【题型】填空题　【知识点】解析几何　【难度】easy
在平面直角坐标系$xOy$中, “直线$y=x+b$, $b\in\mathbf{R}$与曲线$x=\sqrt{1-y^2}$相切”的充要条件是 \underline{\ \ \ \ \ \ \ \ \ \ \ }.}

\vspace{1em}
【解答】
\textbf{【答案】} $b=-\sqrt{2}$

\vspace{1em}

\textbf{【分析】} 由题意, 作图, 根据直线与圆的位置关系, 可得答案.

\vspace{1em}

\textbf{【详解】} 由曲线$x=\sqrt{1-y^2}$, 可得$x^2+y^2=1(x\ge0)$,

表示以原点为圆心, 半径为$r=1$的右半圆,

$y=x+b$是倾斜角为$\frac{\pi}{4}$的直线与曲线$x=\sqrt{1-y^2}$相切,

则圆心到直线的距离等于半径, 即$d=r$,

所以$d=\frac{|b|}{\sqrt{2}}=1$, 结合图象可得$b=-\sqrt{2}$.

故答案为: $b=-\sqrt{2}$.
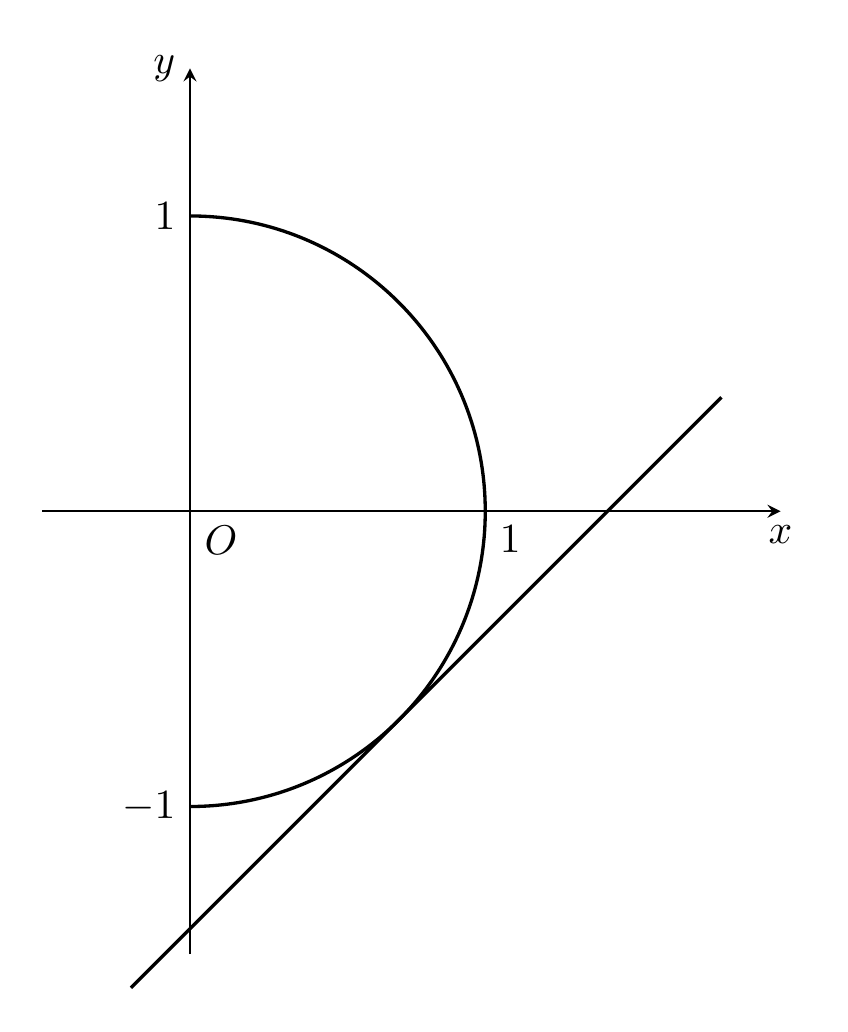